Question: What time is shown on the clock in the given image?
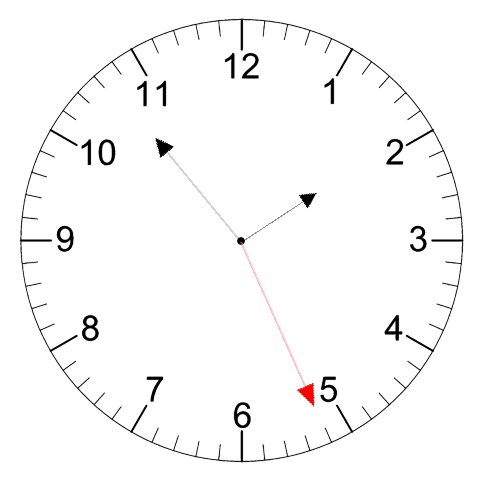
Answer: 01:53:26